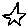
Label: star